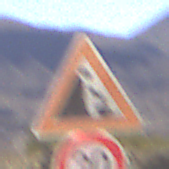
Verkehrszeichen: SteinschlagLinks
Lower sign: Geschwindigkeit20
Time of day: Midday
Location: Outdoor (Nature)
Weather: Clear
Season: NotSpecified
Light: Natural